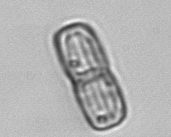
Label: Ephemera